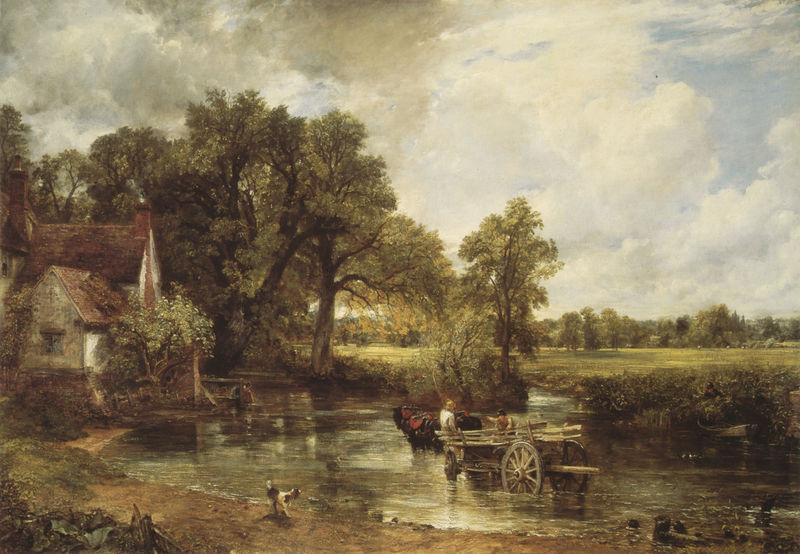
Titel: The Hay-Wain
Künstler: John Constable
Standort: London
Institution: National Gallery
Schlagwörter: baum, blau, blätter, gemälde, himmel, laub, mann, schatten, wasser, wolken, bäume, fluss, grün, landschaft, menschen, see, teich, ufer, äste, fenster, grau, hell, licht, männer, schwarz, weiss, dach, gebäude, gras, haus, hund, rasen, rot, tier, tiere, wiese, wolke, zaun, malerei, arm, niederlande, bach, ebene, erde, feld, felder, ferne, horizont, häuser, mühle, natur, schilf, spiegelung, weide, weite, büsche, rauch, wiesen, land, realismus, kind, england, wald, arbeit, bauern, boot, kamin, karren, pferd, pferde, reiter, räder, schornstein, landschft, sommer, dorf, giebel, mauer, landschaftsmalerei, bauernhof, enten, kutsche, speichen, ziehen, rad, wagen, böschung, mündung, romantik, constable, unwetter, ölfarbe, bauer, katze, ärmlich, wasserlauf, idyll, flusslandschaft, kutscher, engländer, anhänger, ländlich, regenwolken, stall, landwirtschaft, atmosphäre, ochsen, heuwagen, perde, flußß, mühe, fuhrwerk, frühe neuzeit, furt, regenwolke, pferdefuhrwerk, fuhrwagen, himmelwolken, haywayn, altes haus, landschf, bac, öamdscjaft, pferdefuhrerk